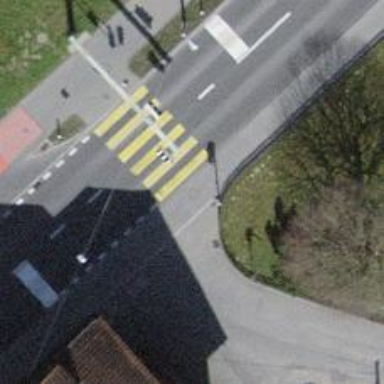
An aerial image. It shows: Sidewalk along the footway.